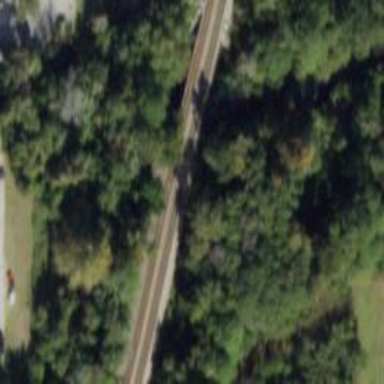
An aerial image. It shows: Bridge over railway line.